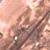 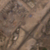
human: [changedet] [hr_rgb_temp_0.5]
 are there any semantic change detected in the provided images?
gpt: Houses and buildings have been edified on the left of the street.